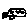
Label: car